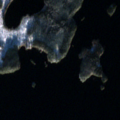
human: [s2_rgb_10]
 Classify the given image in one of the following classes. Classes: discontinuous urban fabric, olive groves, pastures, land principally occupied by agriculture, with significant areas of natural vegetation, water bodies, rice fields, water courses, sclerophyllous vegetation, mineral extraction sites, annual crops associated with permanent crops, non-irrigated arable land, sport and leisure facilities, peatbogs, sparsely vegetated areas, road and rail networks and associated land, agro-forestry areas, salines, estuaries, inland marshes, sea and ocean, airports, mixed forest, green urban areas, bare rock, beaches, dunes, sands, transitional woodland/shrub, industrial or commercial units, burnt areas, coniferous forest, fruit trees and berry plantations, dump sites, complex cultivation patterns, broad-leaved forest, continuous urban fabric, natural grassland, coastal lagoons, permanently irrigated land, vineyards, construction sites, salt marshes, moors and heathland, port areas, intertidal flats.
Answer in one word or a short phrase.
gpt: mixed forest, transitional woodland/shrub, water bodies